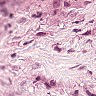
Metastatic tissue present: yes